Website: lowes
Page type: newsletter-management
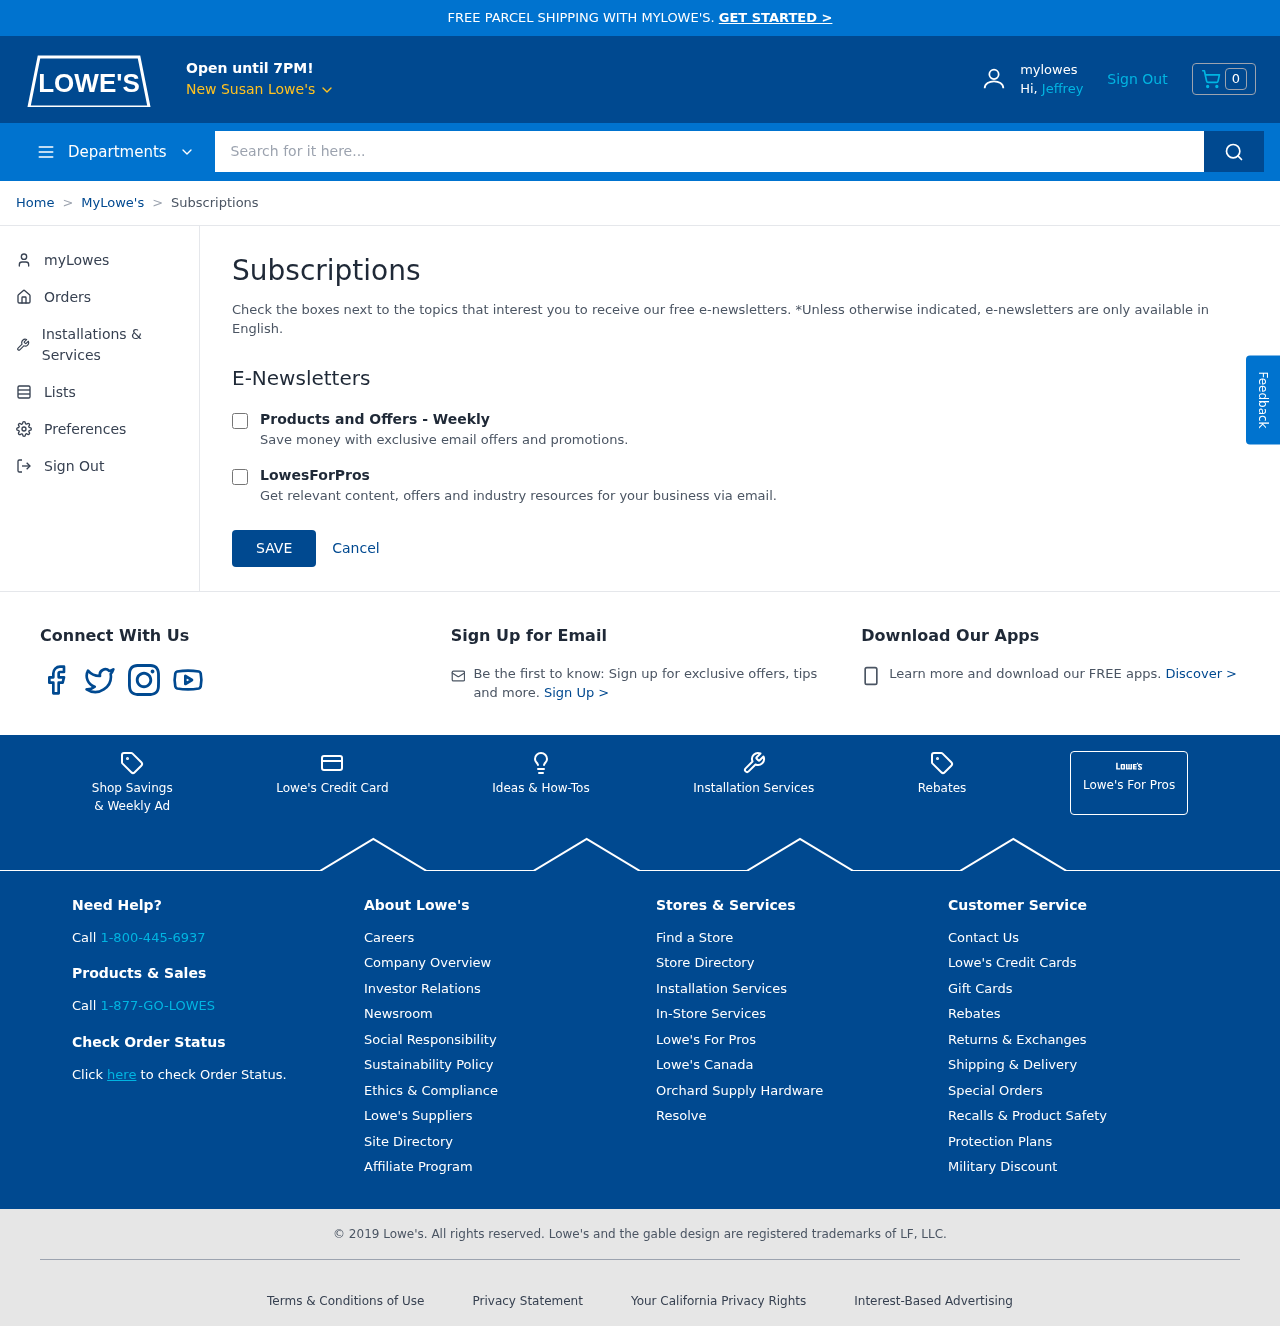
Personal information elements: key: PII_CITY
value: New Susan Lowe's
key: PII_FIRSTNAME
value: Jeffrey
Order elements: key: ORDER_NUM_ITEMS
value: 0
Search elements: key: HEADER_SEARCH
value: Search for it here...